Field crop: maize
Growth stage: 2
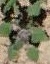
Species: chenopodium